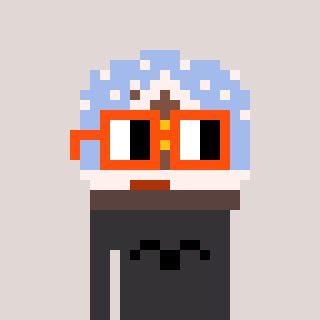
a pixel art character with square orange glasses, a snow globe-shaped head and a grayscale-colored body on a warm background